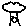
Label: tree